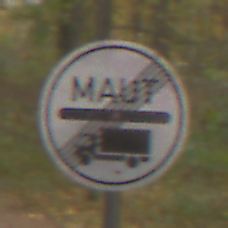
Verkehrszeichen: EndeMautpflicht
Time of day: Midday
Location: Outdoor (Nature)
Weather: Overcast
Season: NotSpecified
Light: Natural